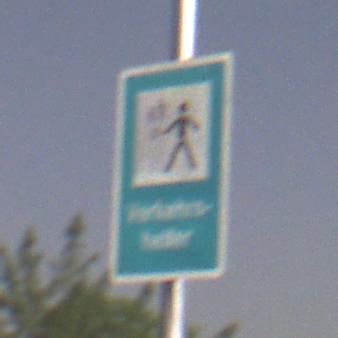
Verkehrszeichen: Verkehrshelfer
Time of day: Night
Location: Outdoor (Nature)
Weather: Clear
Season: NotSpecified
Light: Natural